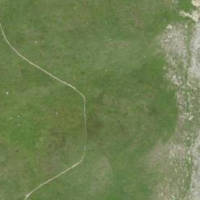
EUNIS habitat code: 26
Species observed at this site:
Campanula thyrsoides